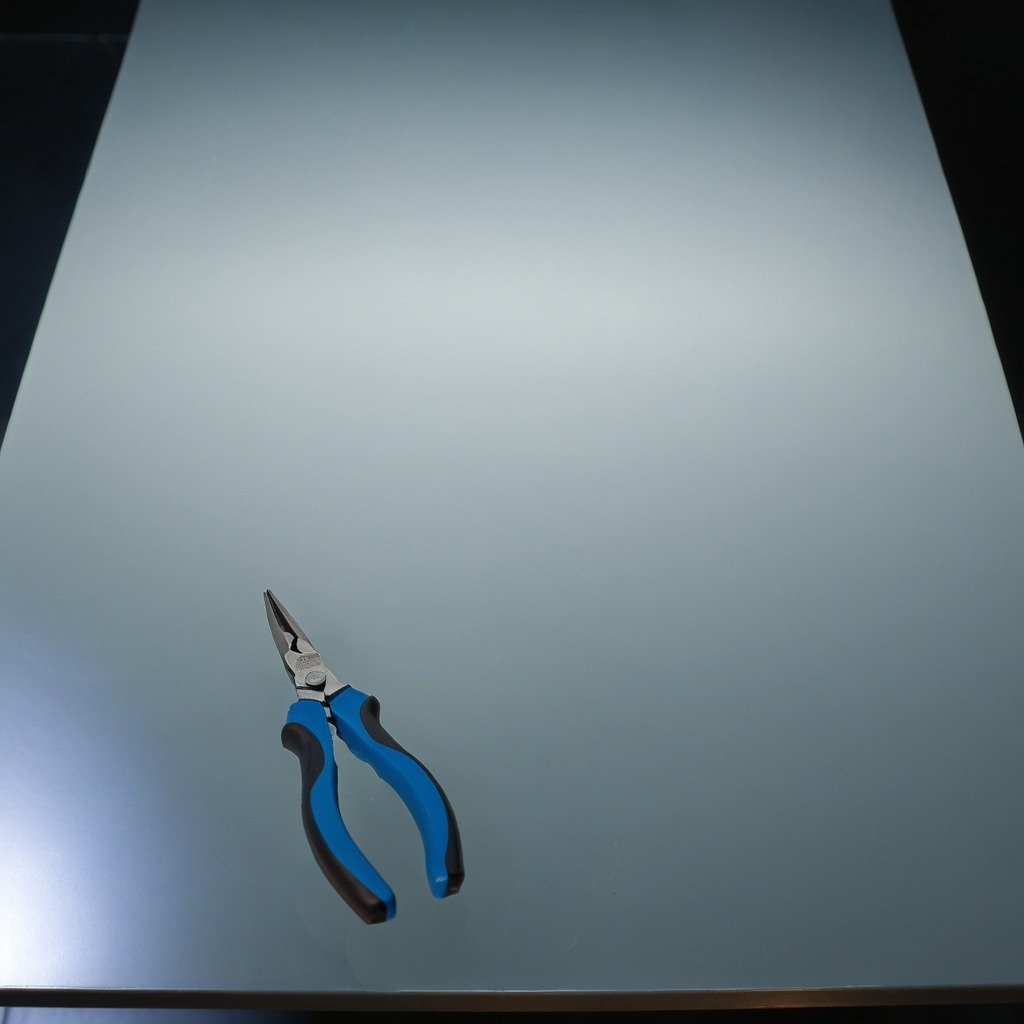
A plier lies on the clean empty table in a railway signal maintenance room lit by harsh overhead fluorescents photorealistic surface textures crisp shadows high dynamic range